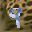
Label: 9